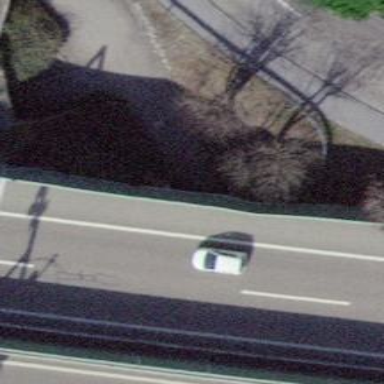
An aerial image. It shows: Tunnel footway.